Question: I am trying to send and receive push notifications, so when, for example, a certain switch is turned off, another phone with the same app is notified that this has happened by sending an alert message.
The push notifications are being sent successfully to Parse as my account shows all of them sent by my app. However, no messages actually reach the intended device. The list of notifications sent by my app show 0 "Pushes sent" each.
I have sent push notifications from Parse itself to my device and I do receive those correctly, so I don't think it's a problem with the configuration for the notifications.
I followed the Parse guide to configure these but I'll post my code anyways:
AppDelegate.m
'''
- (BOOL)application:(UIApplication *)application didFinishLaunchingWithOptions:(NSDictionary *)launchOptions {
[Parse setApplicationId:@"****My app id****"
clientKey:@"****My key****"];
UIUserNotificationType userNotificationTypes = (UIUserNotificationTypeAlert |
UIUserNotificationTypeBadge |
UIUserNotificationTypeSound);
UIUserNotificationSettings *settings = [UIUserNotificationSettings settingsForTypes:userNotificationTypes
categories:nil];
[application registerUserNotificationSettings:settings];
[application registerForRemoteNotifications];
return YES;
}
- (void)application:(UIApplication *)application didRegisterForRemoteNotificationsWithDeviceToken:(NSData *)deviceToken {
// Store the deviceToken in the current installation and save it to Parse.
[PFPush storeDeviceToken:deviceToken];
[PFPush subscribeToChannelInBackground:@""];
PFInstallation *currentInstallation = [PFInstallation currentInstallation];
[currentInstallation setObject:[PFUser currentUser] forKey:@"owner"];
[currentInstallation saveInBackground];
}
- (void)application:(UIApplication *)application didReceiveRemoteNotification:(NSDictionary *)userInfo {
[PFPush handlePush:userInfo];
}
'''
Inside my method where my switch changes state:
'''
PFInstallation *currentInstallation = [PFInstallation currentInstallation];
[currentInstallation addUniqueObject:@"HI" forKey:@"try"];
[currentInstallation saveInBackground];
PFPush *push = [[PFPush alloc] init];
[push setChannel:@"HI"];
[push setMessage:@"I am sending a push notification!"];
[push sendPushInBackground];
'''
As shown below, Parse receives my push, but has 0 "Pushes sent". There's only 1 subscriber when I send the push from Parse itself, where my iphone does receive it.

So basically, how can I get Parse to send that push notification I'm sending from my app in the first place back to my device? I've spent hours researching so please help!!
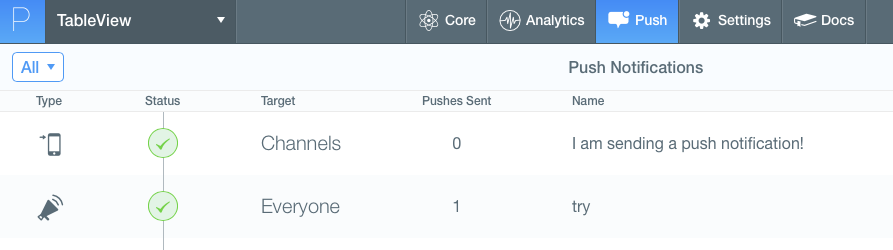
Answer: As mentioned by Paulw11, On first device, you need to register for channel "Hi"
'''
PFInstallation *currentInstallation = [PFInstallation currentInstallation];
[currentInstallation addUniqueObject:@"Hi" forKey:@"channels"];
[currentInstallation saveInBackground];
'''
On second device, where you have change switch part
'''
PFPush *push = [[PFPush alloc] init];
[push setChannel:@"Hi"];
[push setMessage:@"I am sending a push notification!"];
[push sendPushInBackground];
'''